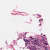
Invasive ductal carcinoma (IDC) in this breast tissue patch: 0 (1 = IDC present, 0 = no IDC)